Field crop: maize
Growth stage: 2
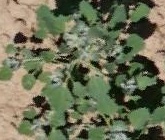
Species: chenopodium